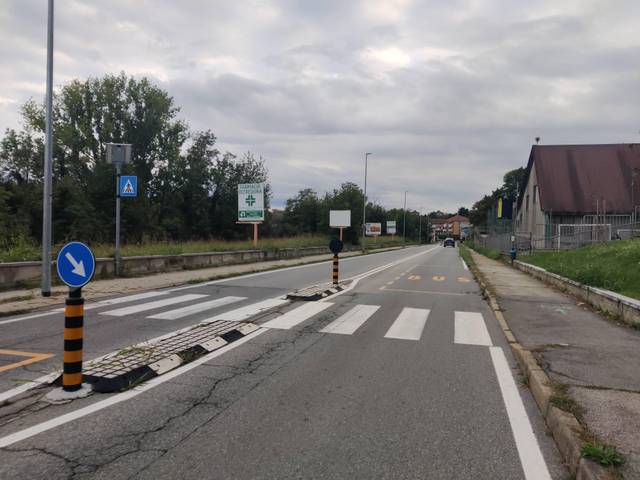
Region: Italy
Coordinates: 45.092, 7.573